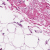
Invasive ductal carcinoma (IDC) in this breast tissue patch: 0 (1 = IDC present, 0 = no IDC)